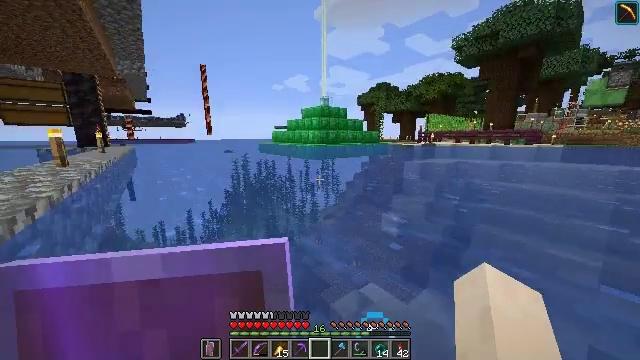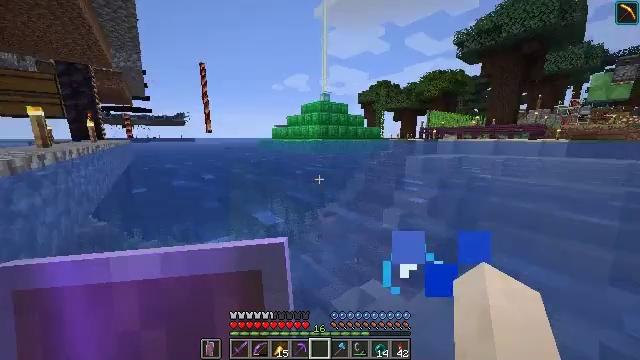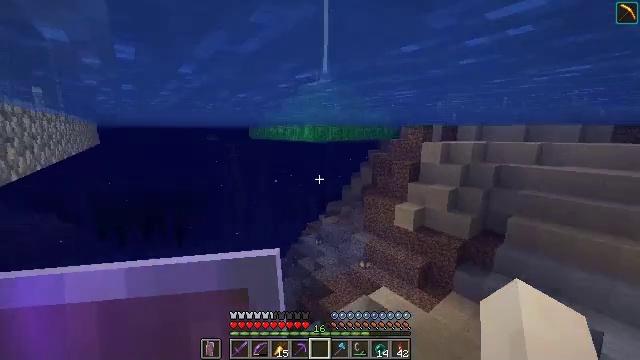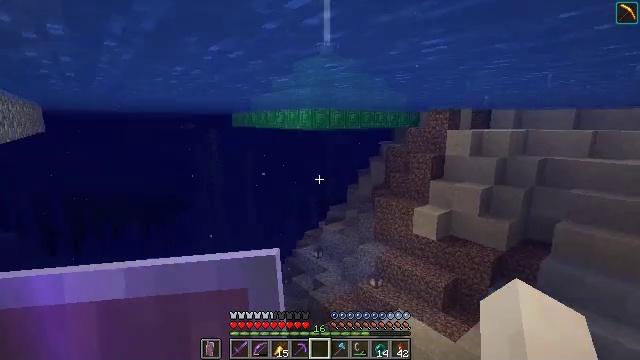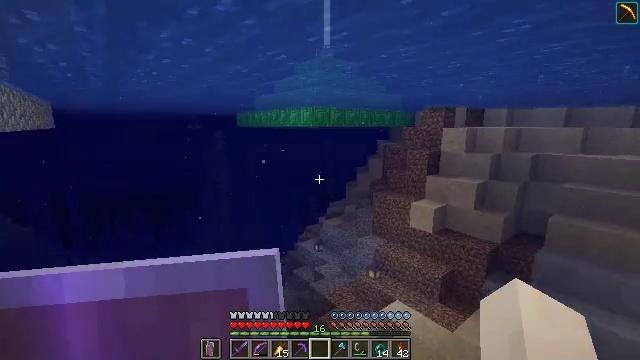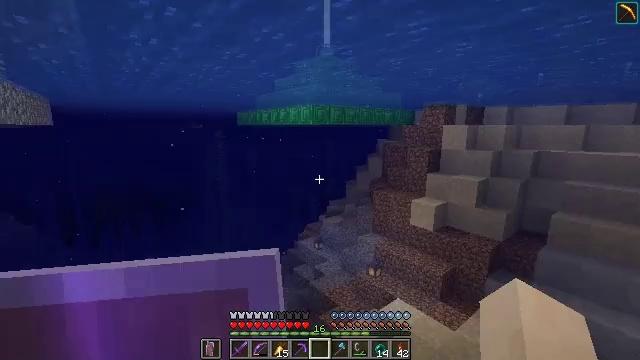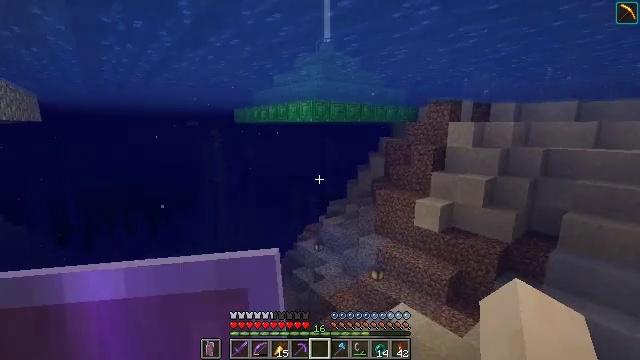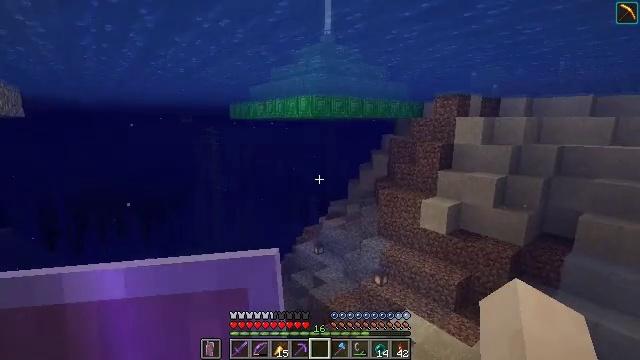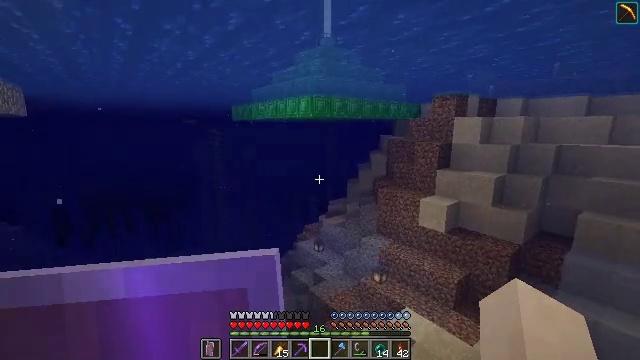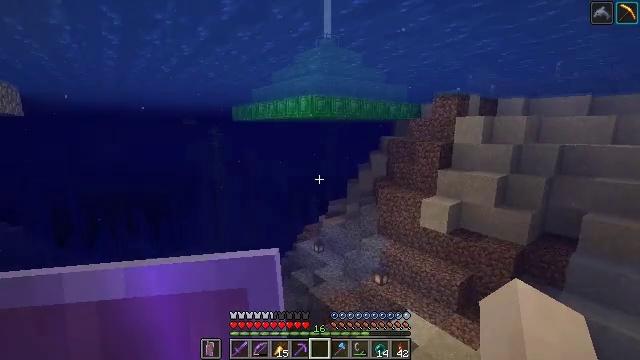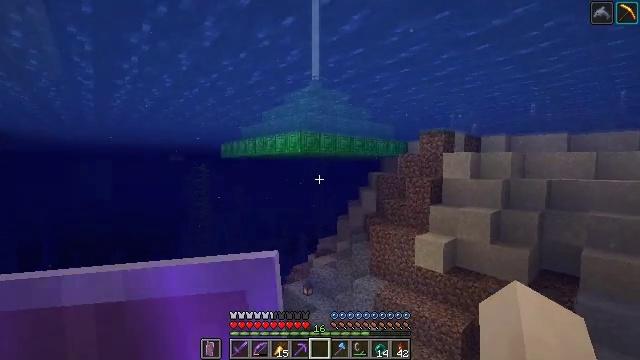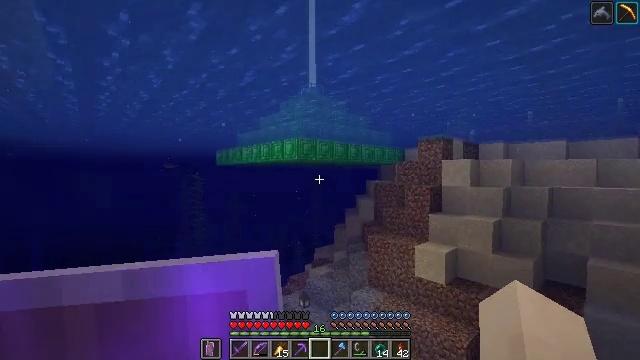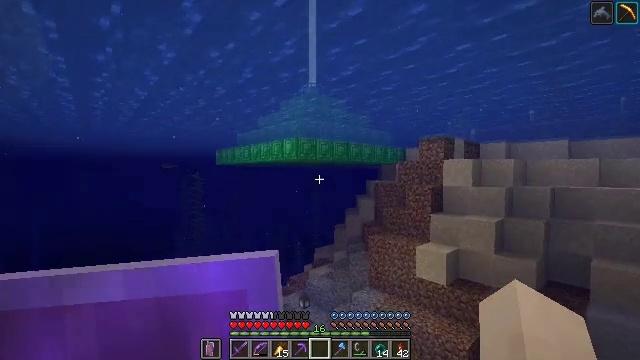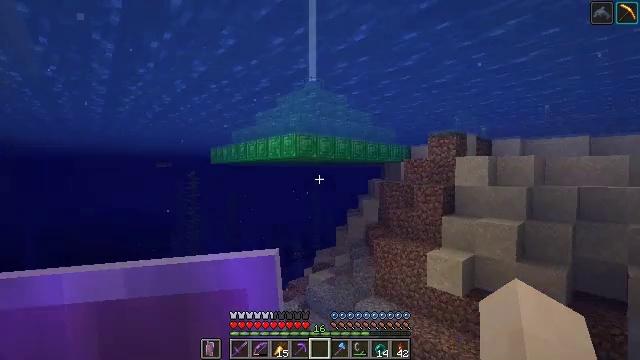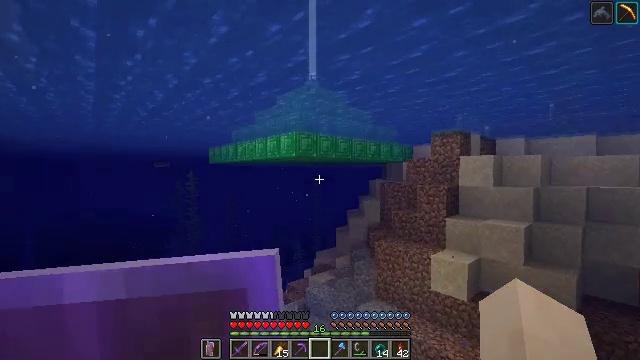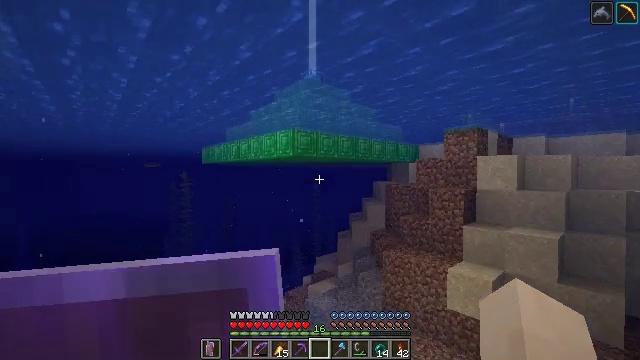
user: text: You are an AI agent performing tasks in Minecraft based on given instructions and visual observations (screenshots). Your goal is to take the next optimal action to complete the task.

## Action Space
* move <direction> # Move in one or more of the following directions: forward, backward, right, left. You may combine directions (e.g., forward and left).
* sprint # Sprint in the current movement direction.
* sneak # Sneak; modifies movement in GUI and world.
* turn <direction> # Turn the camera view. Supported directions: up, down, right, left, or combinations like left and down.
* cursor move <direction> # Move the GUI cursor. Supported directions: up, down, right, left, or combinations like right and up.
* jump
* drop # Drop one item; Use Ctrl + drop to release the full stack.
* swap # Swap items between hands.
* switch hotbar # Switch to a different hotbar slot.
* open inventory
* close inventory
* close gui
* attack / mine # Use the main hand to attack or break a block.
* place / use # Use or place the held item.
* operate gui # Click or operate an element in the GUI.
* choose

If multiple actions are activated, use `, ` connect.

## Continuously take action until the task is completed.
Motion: motion action
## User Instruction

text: Use a pickaxe to mine the emerald block.
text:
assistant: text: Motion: move forward, sprint
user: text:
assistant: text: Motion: move forward, sprint
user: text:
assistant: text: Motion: move forward, sprint
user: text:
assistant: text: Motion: move forward, sprint
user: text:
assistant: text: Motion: move forward, sprint
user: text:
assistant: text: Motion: move forward, sprint
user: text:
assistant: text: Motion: move forward, sprint
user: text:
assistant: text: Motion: move forward, sprint
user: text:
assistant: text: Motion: move forward, sprint
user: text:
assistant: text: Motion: move forward, sprint, turn right and up
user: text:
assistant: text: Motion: move forward, sprint, turn up
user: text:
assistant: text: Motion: move forward, sprint
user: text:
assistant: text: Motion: move forward, sprint
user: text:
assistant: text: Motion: move forward, sprint, jump
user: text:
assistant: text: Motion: move forward, sprint, jump
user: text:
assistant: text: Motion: move forward, sprint, jump
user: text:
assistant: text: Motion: move forward, sprint, jump
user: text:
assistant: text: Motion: move forward, sprint
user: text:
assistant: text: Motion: move forward, sprint
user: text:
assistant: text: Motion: move forward, sprint
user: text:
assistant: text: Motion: move forward, sprint
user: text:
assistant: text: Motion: move forward, sprint
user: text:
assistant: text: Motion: move forward, sprint, jump
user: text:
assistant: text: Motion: move forward, sprint, jump
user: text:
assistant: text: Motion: move forward, sprint, jump
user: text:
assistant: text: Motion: move forward, sprint, jump
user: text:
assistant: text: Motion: move forward, sprint, jump
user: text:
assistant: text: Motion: move forward, sprint, turn left and up, jump
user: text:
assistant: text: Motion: move forward, sprint, turn left and up, jump
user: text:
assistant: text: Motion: move forward, sprint, turn right and up, jump